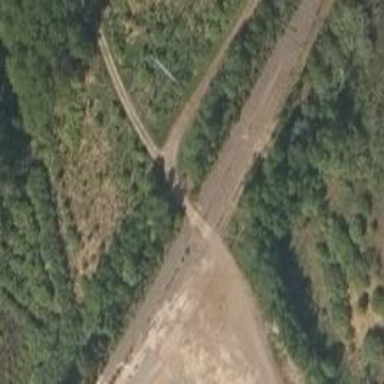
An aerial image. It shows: Abandoned railway siding.